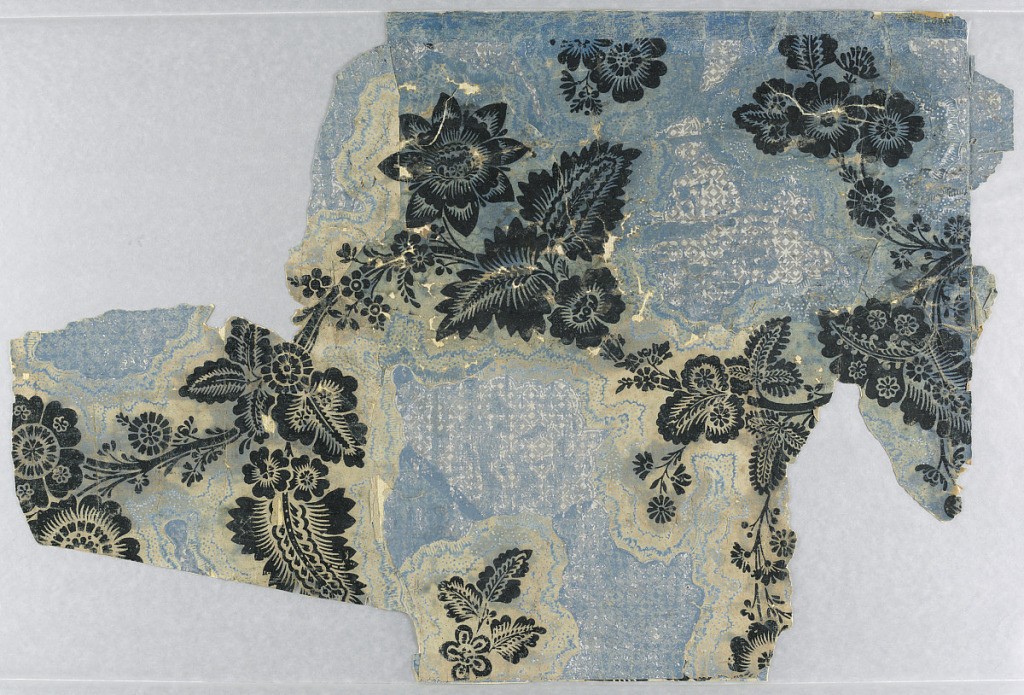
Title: Sidewall
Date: ca. 1765
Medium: Block-printed on handmade paper
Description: Serpentine vine from which grow small floral sprays and larger flowers and leaves; white diapering on ground. Irregular vertical portion.